Question: I'm trying to make a 3D model of a ring (like the ones you put on a finger and just a circular ring) using Three.js.
I think I can use the tube geometry class/object:
<URL>
Looking at the source it seems like I need these parameters:
'''
path, segments, radius, radiusSegments, closed, debug
'''
And the only one that is mandatory is path. However, I don't know how to set a path:
<URL>
<URL>
<URL>
Are there any tutorials, documentation, or snippet of code that can teach me how to set a path?
If there's anything else you can send me to guide me in making a 3D model of a ring, that would be greatly appreciated. I'm not even sure if using the tube geometry class/object would work, but that's just my first try at it.
Thank you for your time and take care!
Update:
Using TorusGeometry, I've got this:

I'm still working on moving the object around so I can see the other "sides" of the object, but was wondering if it's possible to "flatten" the outer and inner walls of the Torus. I'll post another question and link to it from here if I can't figure out how to view the torus and "flatten" the inner/outer walls.
Thanks again for looking!
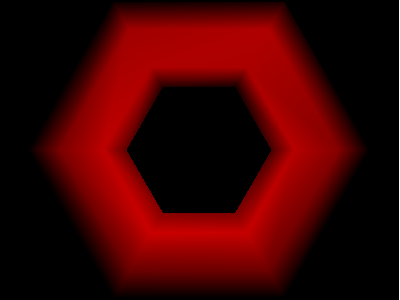
Answer: It is easier than that.
'''
THREE.TorusGeometry( radius, tubeRadius, radialSegments, tubularSegments )
'''